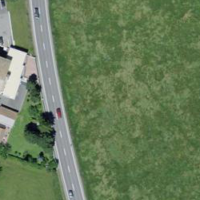
EUNIS habitat code: 26
Species observed at this site:
Primula hirsuta